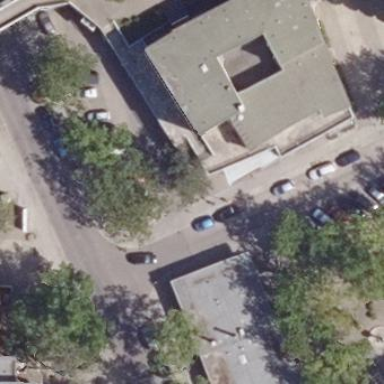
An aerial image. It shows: The building has flat gray roof.